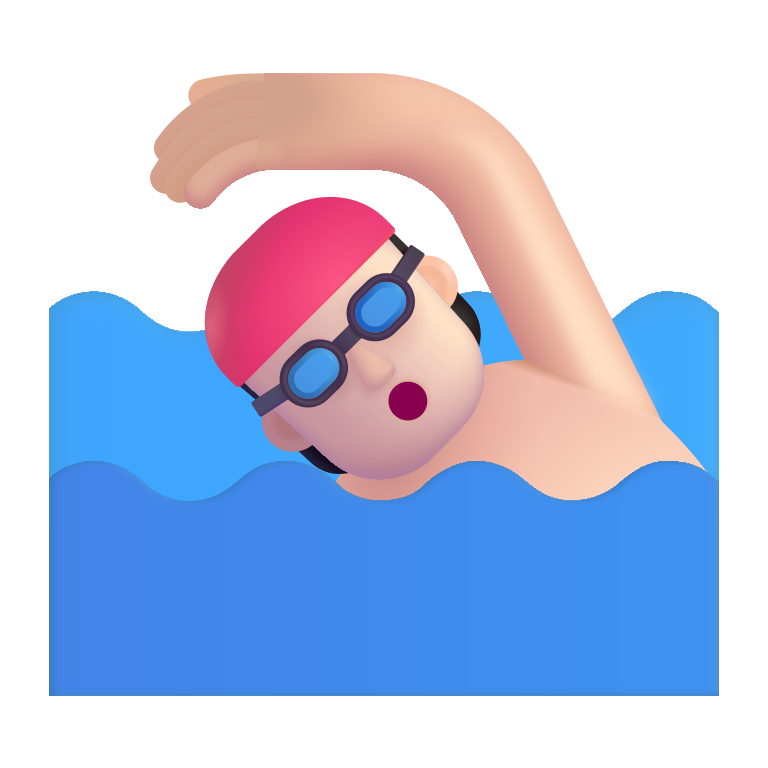
person swimming color light